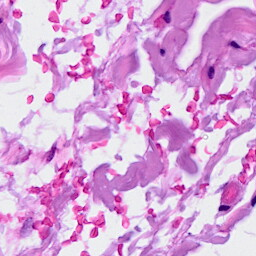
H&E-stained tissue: Breast